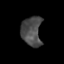
Tissue: lung
Cell type: Epithelial cells
Senescence score: 0.2257
Nuclear area (px): 583
Mean DAPI intensity: 74.64